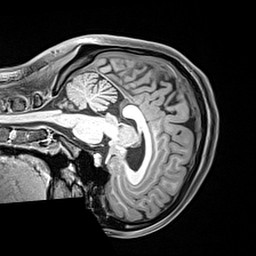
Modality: T1w
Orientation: sagittal
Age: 23
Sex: female
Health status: healthy
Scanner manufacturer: siemens
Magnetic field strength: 3 T
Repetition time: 2.4 s
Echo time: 0.00217 s